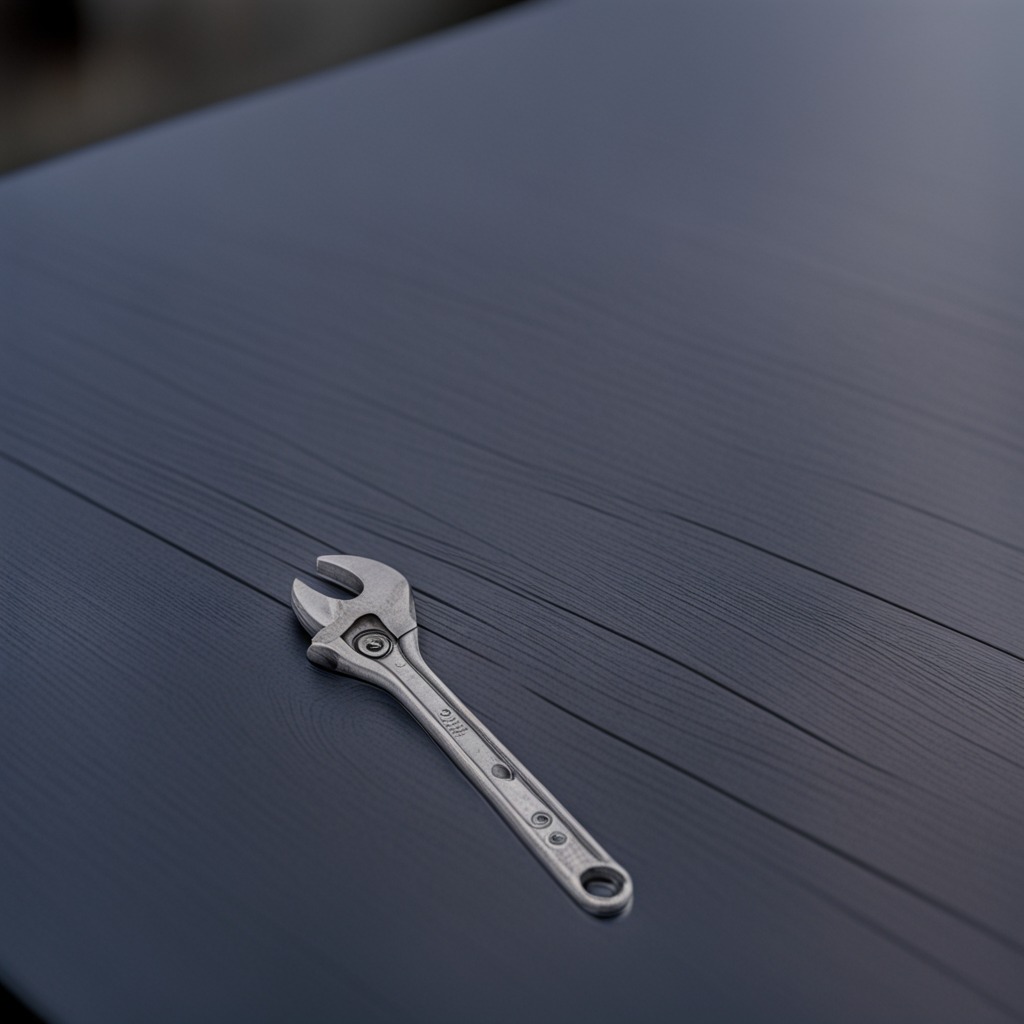
An wrench lies on the table in the small garage.